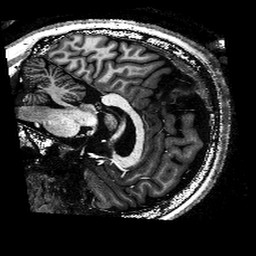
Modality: T1w
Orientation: sagittal
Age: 33
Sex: male
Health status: healthy
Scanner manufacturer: siemens
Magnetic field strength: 9.4 T
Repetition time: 6 s
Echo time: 0.003 s